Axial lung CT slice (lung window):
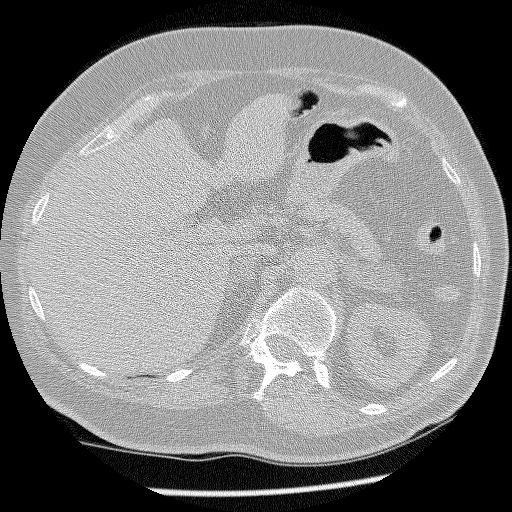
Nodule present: no